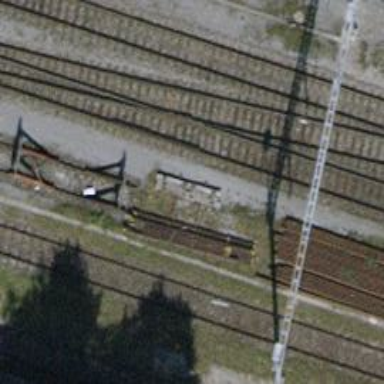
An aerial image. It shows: Railway buffer stop.